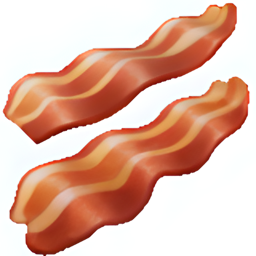
Name: bacon
Emoji: 🥓
Group: Food & Drink
Sub-group: food-prepared